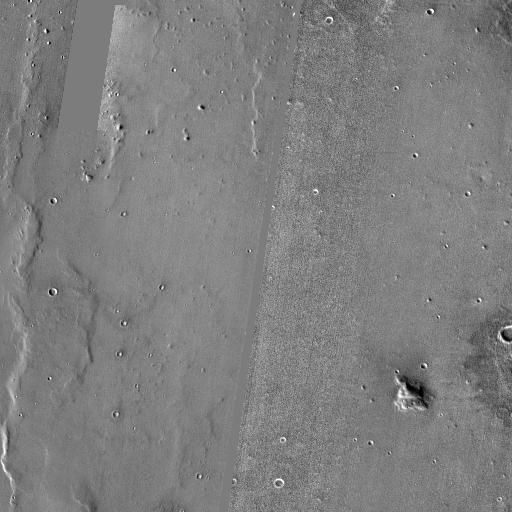
Crater classes present: Background, Other, Layered